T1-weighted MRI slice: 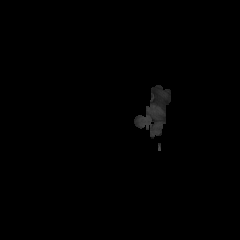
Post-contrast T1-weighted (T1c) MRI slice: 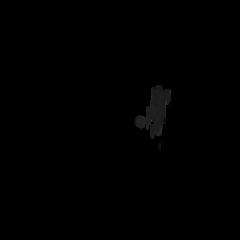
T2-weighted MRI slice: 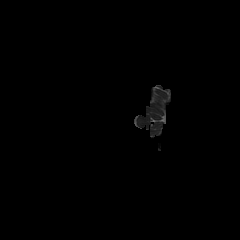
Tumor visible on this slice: no